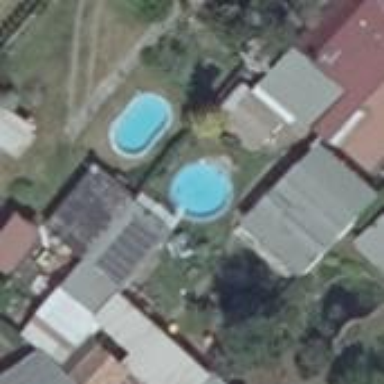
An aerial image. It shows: Swimming pool located in leisure land.